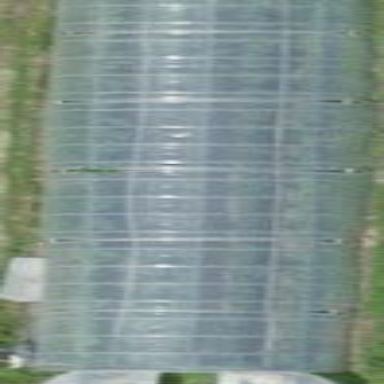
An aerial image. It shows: Greenhouse.